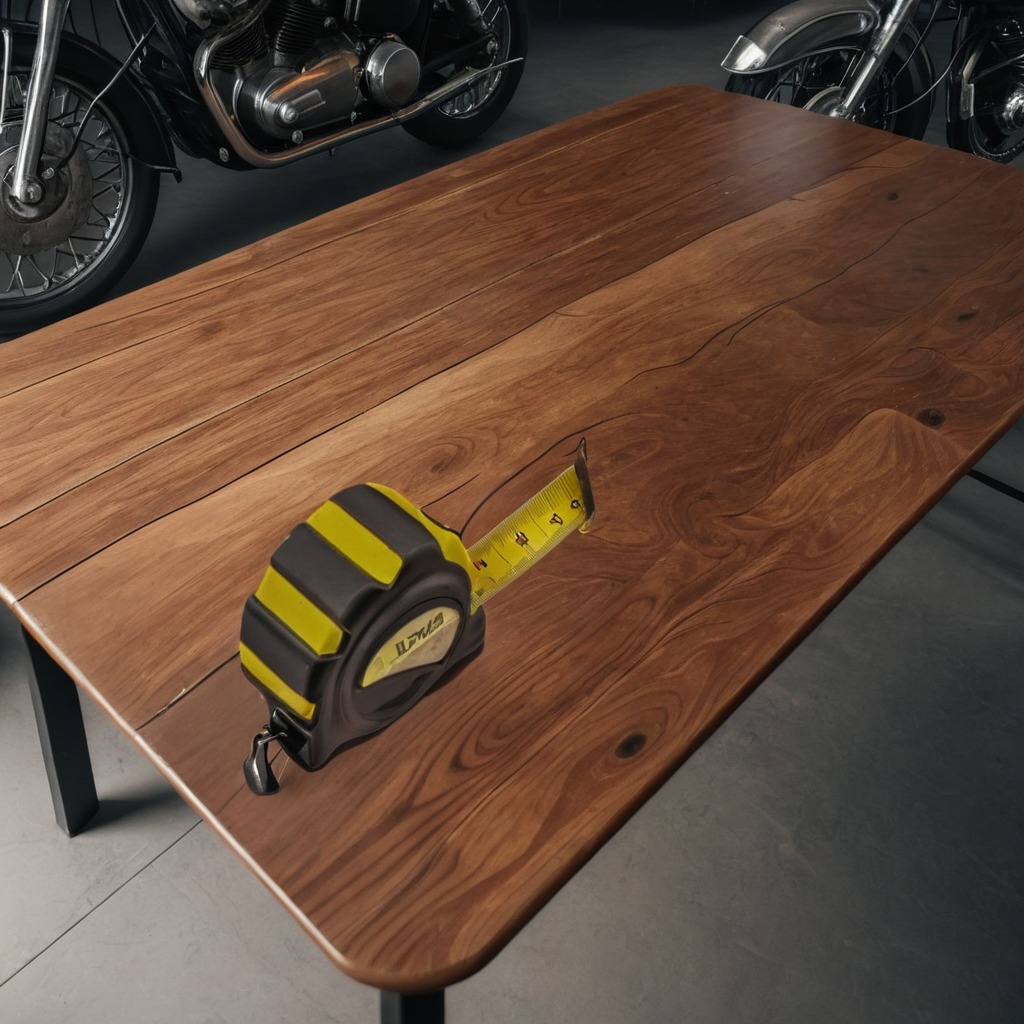
A measuring tape is lying on the oil-spilled wooden table in a vintage motorcycle garage.